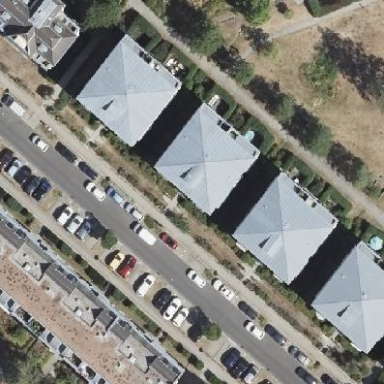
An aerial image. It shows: House with pyramidal roof shape.